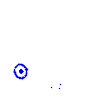
Particle: pion